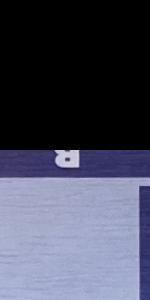
Label: Empty